Question: i am trying to design a page and i am facing
The is to design as in the following figure

Here the burger image(from an url) at the top must be with equal margin space along with rounded image placed over it with a text randomly changing over it. Below comes the OK and Cancel button with a grey background and an red icon exactly in the center. A small part of the red icon must be placed over the above image and 2 edit text and text views below it
The is i have a button in my application bar when it is clicked the burger image view must be cleared and i have to show a map in it. In such a case the red icon must be remaining at its position with a small part over the map.
I am not sure about the imageView height and width but the map must be exactly replaced at the position of the image
The is i want to design this page without a scroll view, the views must be within the screen, because if we are to use Frame Layout it is not accepting inside a Scroll view
So far i have tried the following
'''
<LinearLayout
android:id="@+id/rrds_layout"
android:layout_width="fill_parent"
android:layout_height="wrap_content"
android:layout_margin="5dp"
android:background="@color/burgerimg" >
<RelativeLayout
android:id="@+id/rrds_round_points"
android:layout_width="wrap_content"
android:layout_height="wrap_content"
android:background="@drawable/rounded_bg" >
<TextView
android:id="@+id/textView1"
android:layout_centerInParent="true"
android:layout_width="wrap_content"
android:layout_height="wrap_content"
android:text="Free"
android:textColor="#000000"
android:textAppearance="?android:attr/textAppearanceMedium" />
</RelativeLayout>
</LinearLayout>
'''
I don't know the way to add the red icon and buttons a little bit over the image
how to design this page.....
as <URL> explained i have designed as follows
'''
<FrameLayout>
<ViewSwitcher>
<TextView></TextView>
<MapView></MapView>
</ViewSwitcher>
<RelativeLayout
android:id="@+id/rrds_merge_layout2"
android:layout_width="fill_parent"
android:layout_height="wrap_content"
android:layout_gravity="bottom">
<ImageView
android:contentDescription="@string/app_name"
android:id="@+id/merge_bg_img"
android:layout_width="wrap_content"
android:layout_height="wrap_content"
android:background="@drawable/title_bg"
android:layout_centerInParent="true"/>
<TextView
android:id="@+id/merge_view_pro_txt"
android:layout_width="wrap_content"
android:layout_height="wrap_content"
android:text="OK"
android:layout_centerInParent="true"
android:clickable="true"
android:textAppearance="?android:attr/textAppearanceMedium"
android:layout_toLeftOf="@+id/merge_center_img"
android:layout_centerVertical="true"/>
<ImageView
android:contentDescription="@string/app_name"
android:id="@+id/merge_center_img"
android:layout_width="wrap_content"
android:layout_height="wrap_content"
android:layout_centerInParent="true"
android:background="@drawable/red_icon" />
<TextView
android:id="@+id/merge_view_cash_txt"
android:layout_width="wrap_content"
android:layout_height="wrap_content"
android:layout_centerInParent="true"
android:clickable="true"
android:text="@string/mrg_cash"
android:textAppearance="?android:attr/textAppearanceMedium"
android:layout_toRightOf="@+id/merge_center_img"
android:layout_centerVertical="true"/>
</RelativeLayout>
</FrameLayout>
'''
But still the same problem exists......
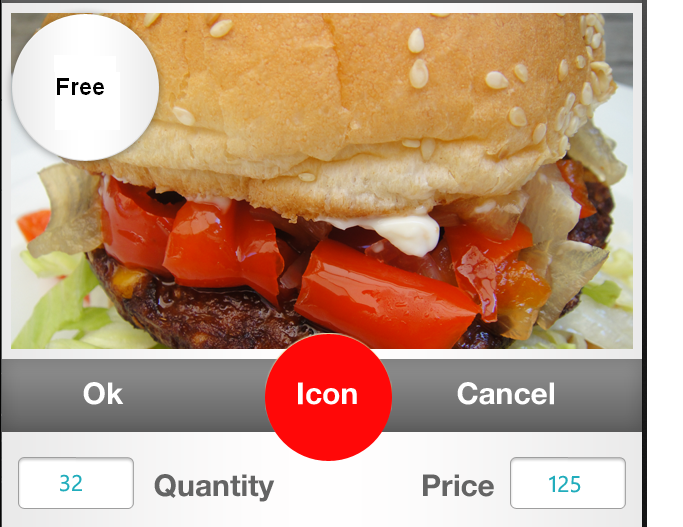
Answer: Design the top part and the bottom part separately.
In the top part, have a FrameLayout/ViewSwitcher which swaps between a MapView and an ImageView. As for the rounded image, create an image which has a white round in the middle, leaving everything else transparent. Set this as the background to a TextView and write your text.
The design of the second part will be fairly simple.
Let me know if you need code for specific problems.